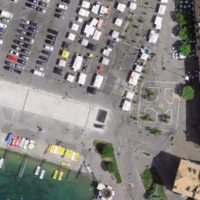
EUNIS habitat code: 53
Species observed at this site:
Chroicocephalus ridibundus
Aythya fuligula
Larus michahellis
Cygnus olor
Mergus merganser